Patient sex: M
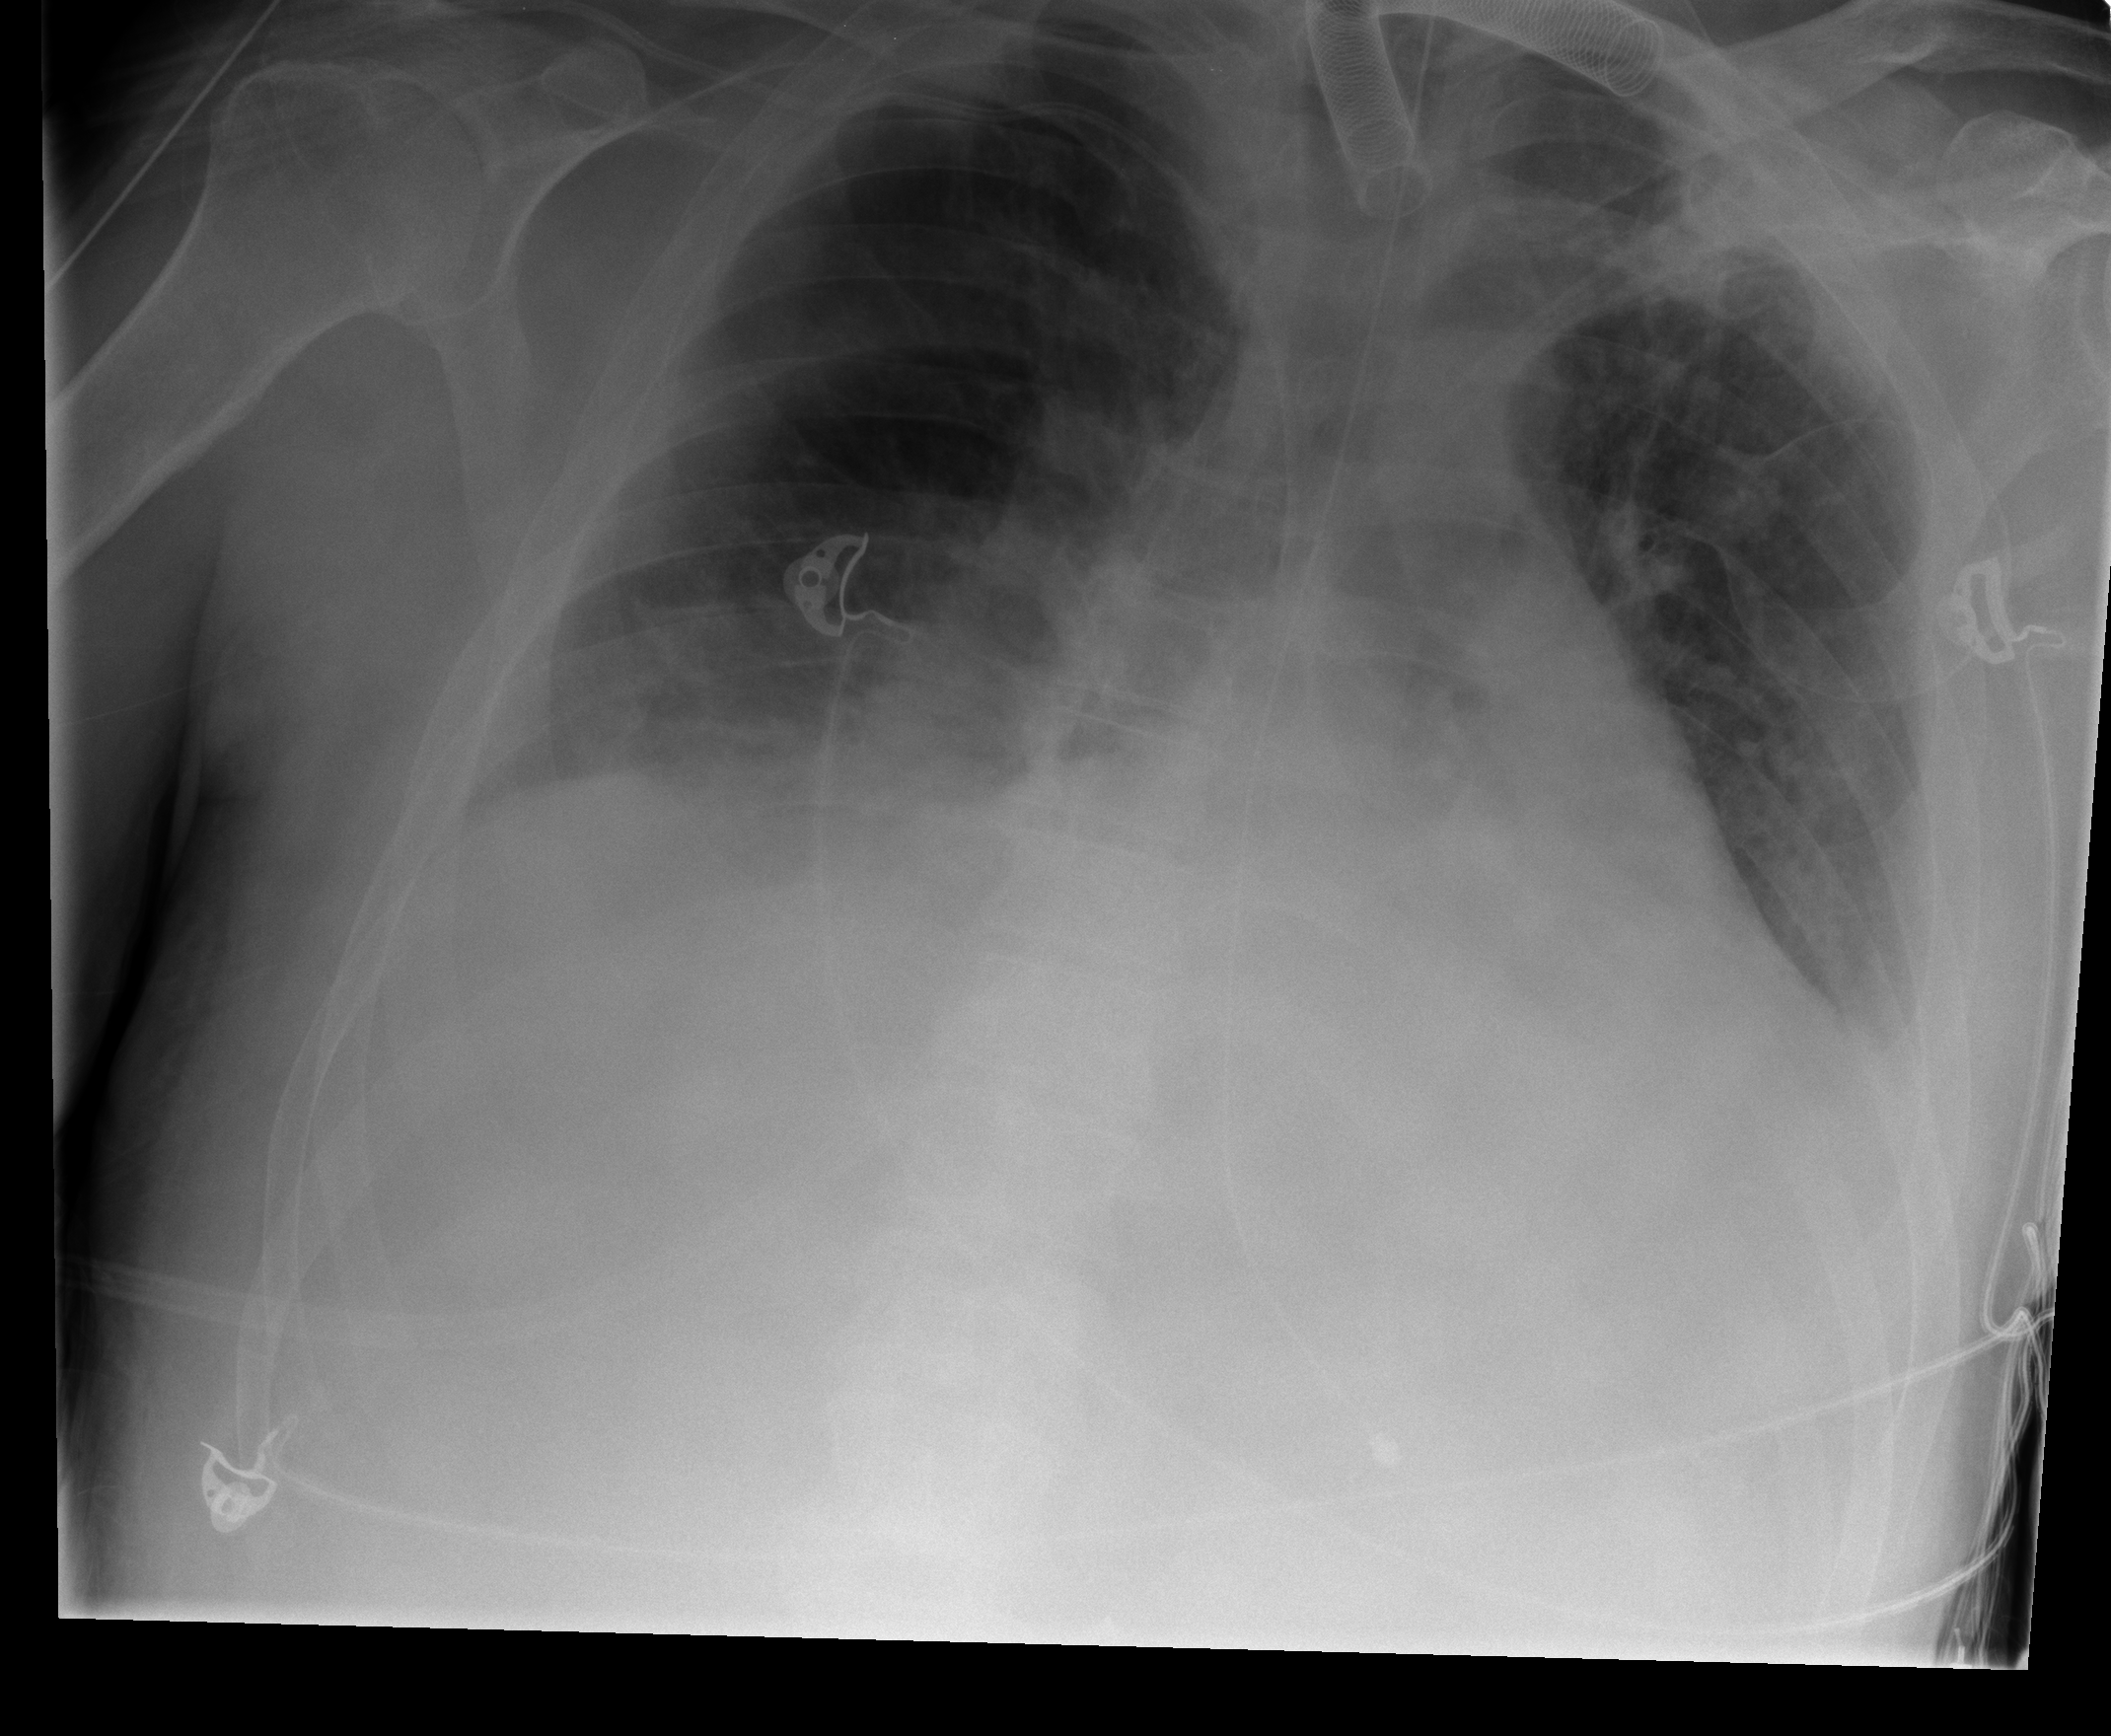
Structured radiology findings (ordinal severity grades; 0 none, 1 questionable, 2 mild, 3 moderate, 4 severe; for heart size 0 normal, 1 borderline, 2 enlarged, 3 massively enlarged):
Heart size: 0
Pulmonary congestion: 2
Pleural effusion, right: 1
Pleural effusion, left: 2
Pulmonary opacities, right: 1
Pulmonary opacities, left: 0
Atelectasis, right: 3
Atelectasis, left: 2